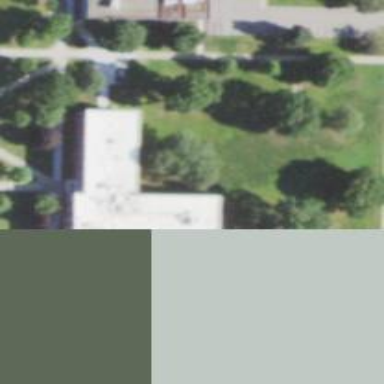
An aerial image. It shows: University building with flat roof.